Interaction volume radius: 10 \u00c5
Interaction volume height: 35 \u00c5
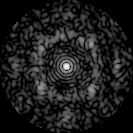
Disorder parameter: 0.6669